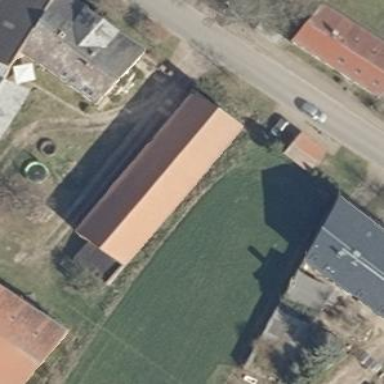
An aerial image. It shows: Farm auxiliary building with gabled roof.